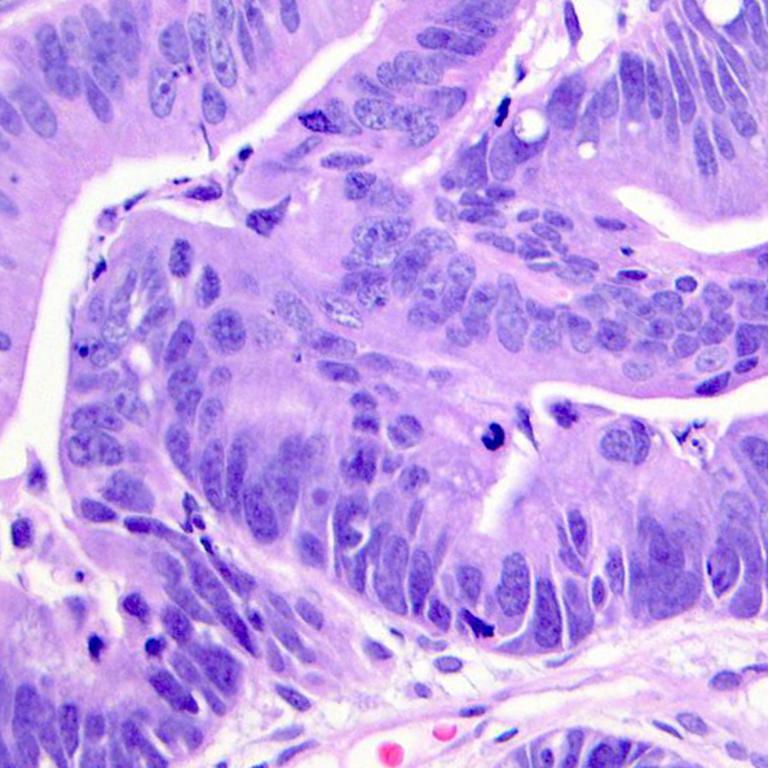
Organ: colon
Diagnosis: adenocarcinomas